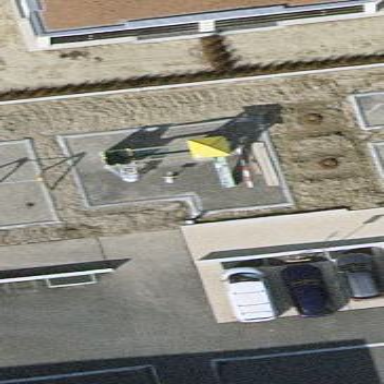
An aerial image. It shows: Playground area for leisure activities on the land.